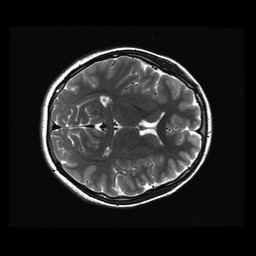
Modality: T2w
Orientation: axial
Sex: female
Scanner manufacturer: ge
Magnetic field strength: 3 T
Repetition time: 5 s
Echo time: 0.1017 s